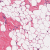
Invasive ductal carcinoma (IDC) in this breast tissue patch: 0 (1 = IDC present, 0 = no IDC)